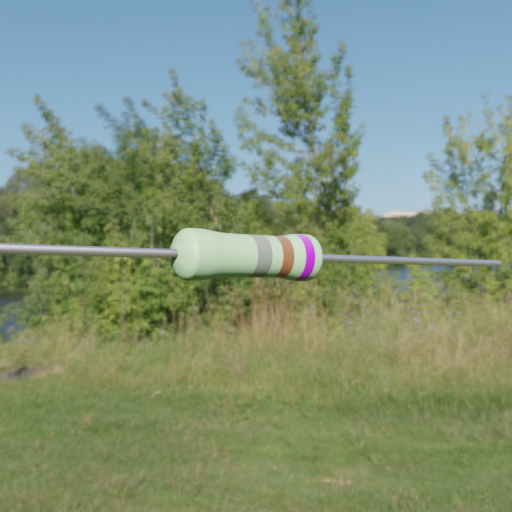
Resistor colour bands (in order): gray, brown, violet